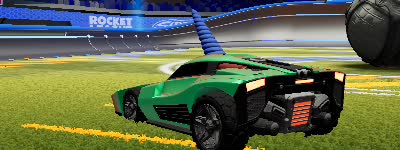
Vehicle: breakout